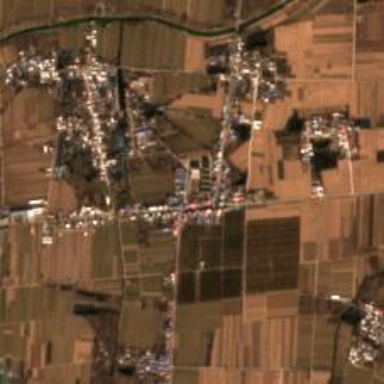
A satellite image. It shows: Township classified as town.